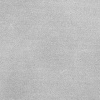
Atmospheric dust classification: dusty